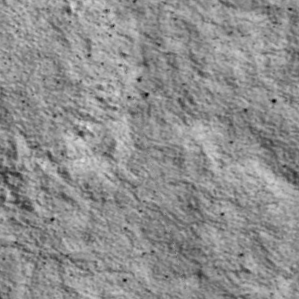
Label: non_frost